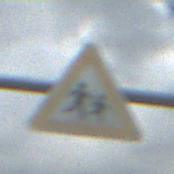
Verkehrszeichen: KinderLinks
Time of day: Midday
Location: Outdoor (Nature)
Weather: PartlyCloudy
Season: NotSpecified
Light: Natural